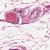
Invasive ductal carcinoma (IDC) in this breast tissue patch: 0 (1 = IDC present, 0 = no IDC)